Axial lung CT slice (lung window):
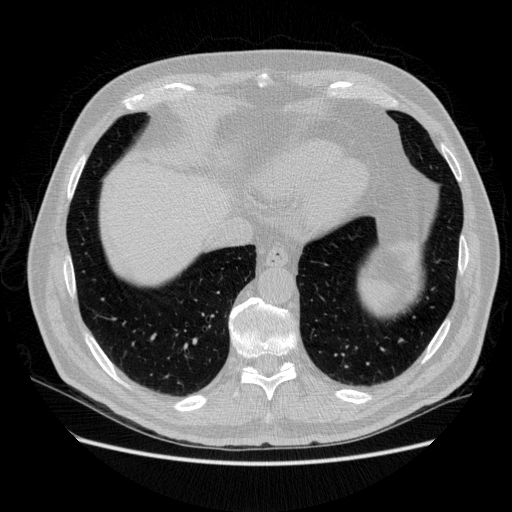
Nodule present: no